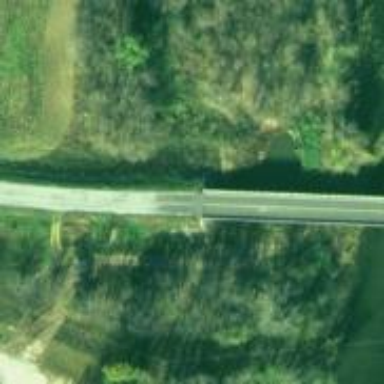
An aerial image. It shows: Unclassified road with bridge.